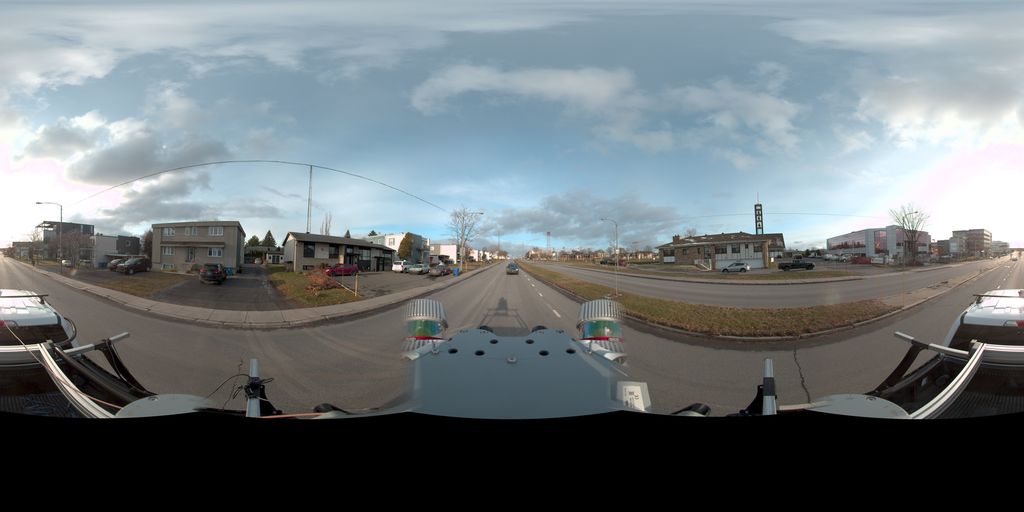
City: quebec_city